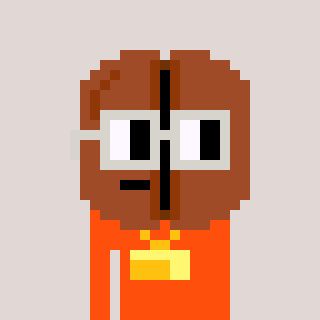
a pixel art character with square light gray glasses, a coffeebean-shaped head and a orange-colored body on a warm background